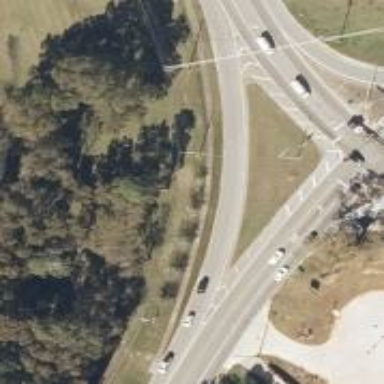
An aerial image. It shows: Trunk link highway.